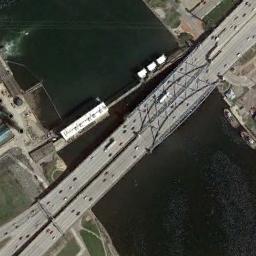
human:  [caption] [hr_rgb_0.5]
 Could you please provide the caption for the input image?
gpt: A bridge connects the land on both sides of the turquoise river  There are arched supports and many cars on the bridge  There is a parallel strip-shaped dam next to the bridge .

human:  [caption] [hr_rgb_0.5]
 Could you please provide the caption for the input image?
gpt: It was a two-way bridge, And the water in the river was black .

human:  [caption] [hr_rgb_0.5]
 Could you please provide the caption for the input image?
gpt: There is a bridge with some cars over the river next to a dam .

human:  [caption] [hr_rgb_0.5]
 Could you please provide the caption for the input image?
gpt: Two bridges built on a dark green river and some cars on the bridges .

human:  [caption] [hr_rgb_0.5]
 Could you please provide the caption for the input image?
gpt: There are many cars on the bridge .